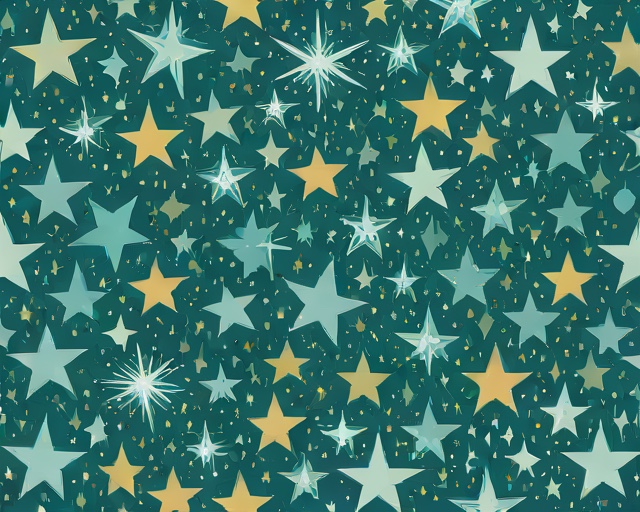
Category: Holiday